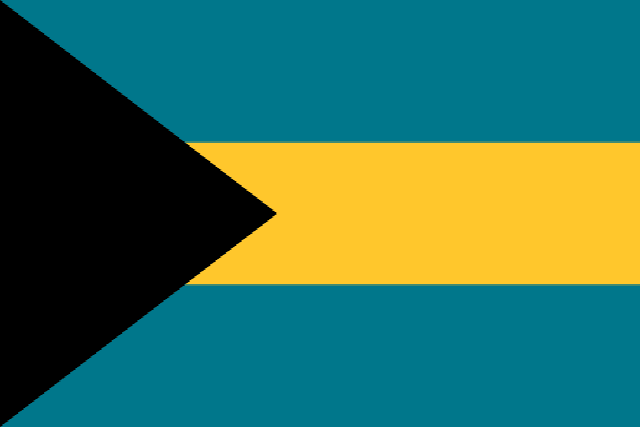
Country: Bahamas
Country code: bs